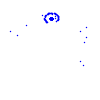
Particle: kaon